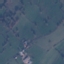
Label: Pasture